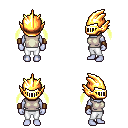
a pixel art fantasy rpg character, female body template, dark elf, purple skin, white sleeveless shirt, white pants, gold twin-tailed hairstyle, gold helm, leather bracers, four views (front, back, left, right), 2x2 character sprite sheet, small pixel art, hard edges, no anti-aliasing